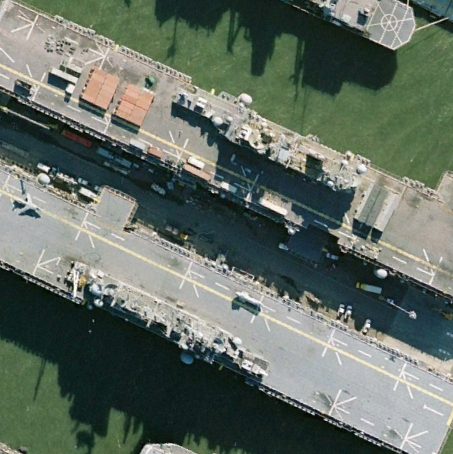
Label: assault